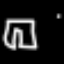
Label: pants